Question: Consider the following scenario
MongoDB replica set named
3 nodes: , &
the 3 nodes have the same data.
I would like to connect to the 3 nodes and balance the reads from my site. Now I am using this connection string:
'''
mongodb://myuser:mypassword@n1, n2, n3/?replicaSet=myreplica&slaveOk=true
'''
That makes the two slave nodes to work with the reads, but not the primary.
How do I write my connection string in order to query any of the 3 nodes?
source: <URL>
With 'readPreference=nearest' option works. The three nodes lives in the same lan.

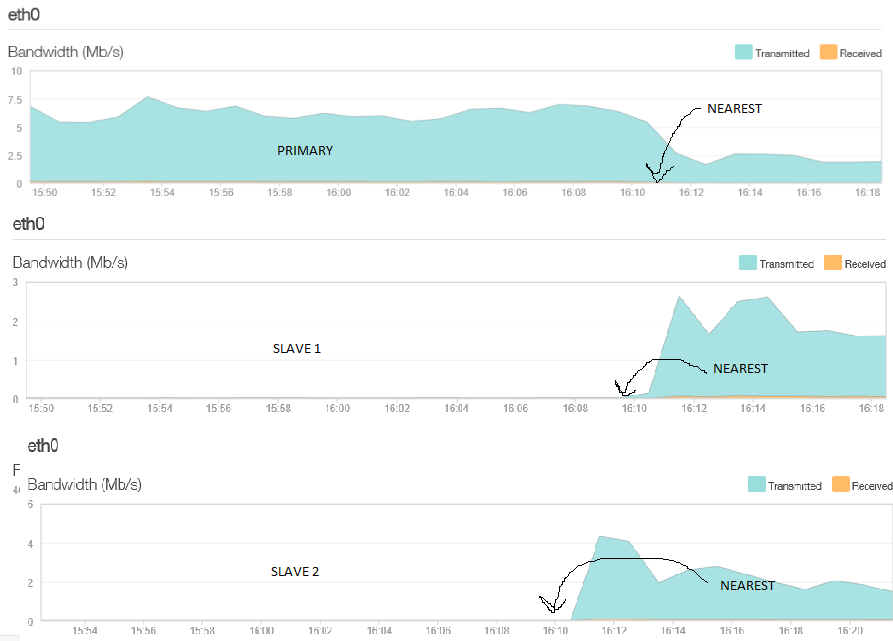
Answer: Actually that would not affect your reads at all. All you are really doing is providing a list for your connection. And that is all you should be doing in a connect.
In order to decide what your want to do with interaction with reads, you need to set a <URL> that is appropriate to what you wish to achieve.
In your case, what you want is to set this to <URL> in order to allow reads from the nodes as well as the primary. But obviously with that precedence.
Also please keep in mind that are not intended as a option with MongoDB, but rather their purpose is for and .
If you want to distribute , then either your hardware, or look into via implementing <URL>.